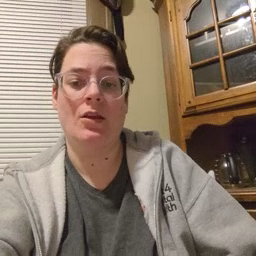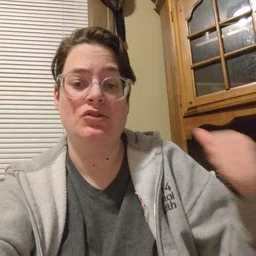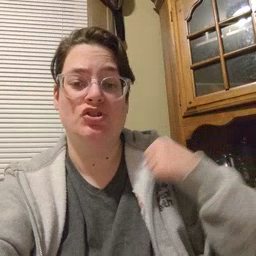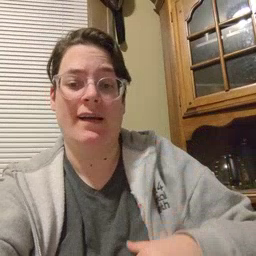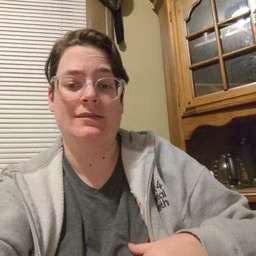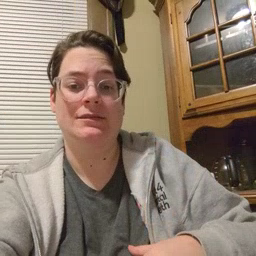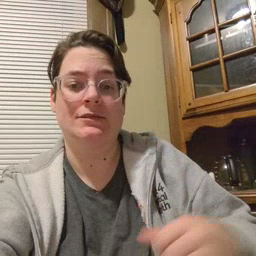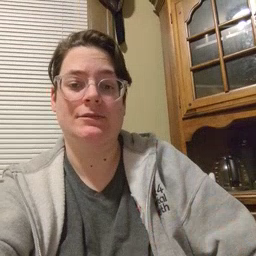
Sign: jacket